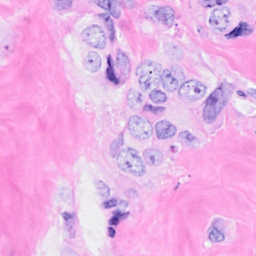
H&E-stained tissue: Breast